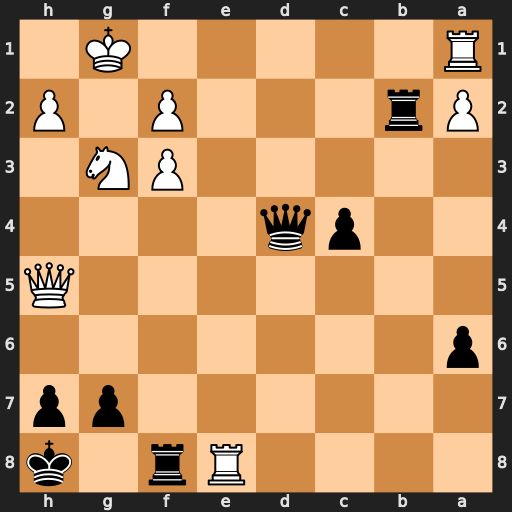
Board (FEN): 4Rr1k/6pp/p7/7Q/2pq4/5PN1/Pr3P1P/R5K1
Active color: b
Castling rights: -
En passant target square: -
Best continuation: Qxf2+ Kh1 Qg2#